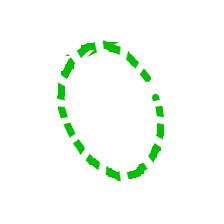
Shape: circle